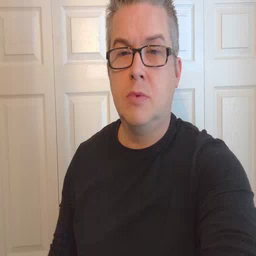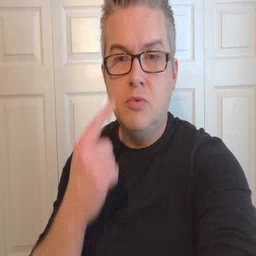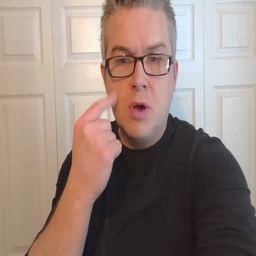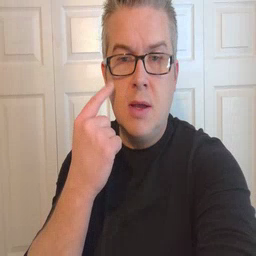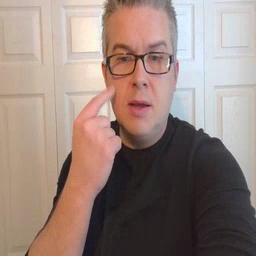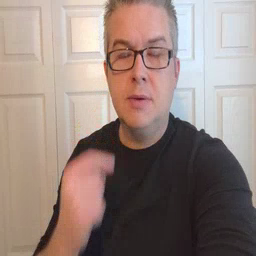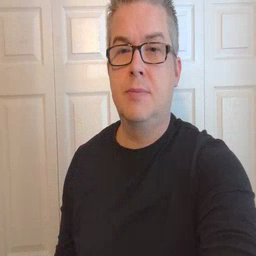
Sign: cry